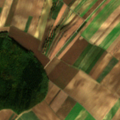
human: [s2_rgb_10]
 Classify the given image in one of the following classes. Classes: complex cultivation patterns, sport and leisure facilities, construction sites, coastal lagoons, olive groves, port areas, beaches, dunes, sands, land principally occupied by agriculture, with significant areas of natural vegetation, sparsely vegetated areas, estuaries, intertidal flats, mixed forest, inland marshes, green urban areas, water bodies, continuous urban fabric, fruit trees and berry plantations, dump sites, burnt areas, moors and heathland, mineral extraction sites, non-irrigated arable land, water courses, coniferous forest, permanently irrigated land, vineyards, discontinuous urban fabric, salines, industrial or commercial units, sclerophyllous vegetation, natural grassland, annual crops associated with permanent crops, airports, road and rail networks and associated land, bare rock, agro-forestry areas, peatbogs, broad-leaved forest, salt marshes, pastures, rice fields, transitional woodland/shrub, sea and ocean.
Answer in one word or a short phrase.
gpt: non-irrigated arable land, vineyards, broad-leaved forest